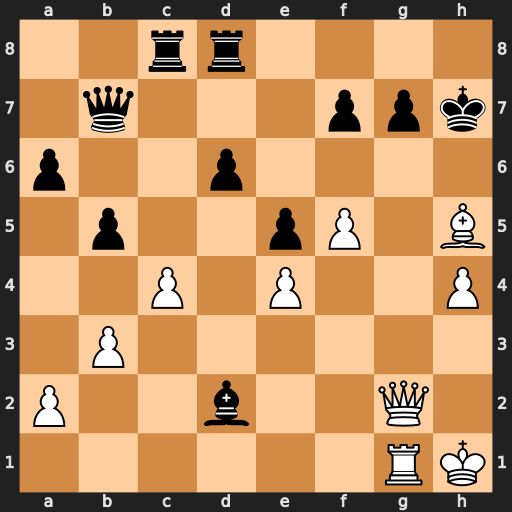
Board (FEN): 2rr4/1q3ppk/p2p4/1p2pP1B/2P1P2P/1P6/P2b2Q1/6RK
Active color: w
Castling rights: -
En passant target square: -
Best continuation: Qxg7#